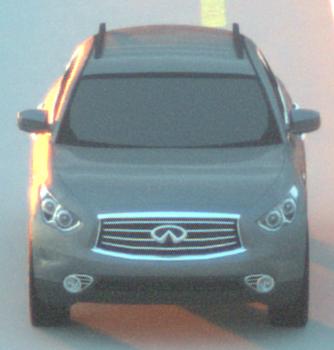
Make: Infiniti
Model: FX 37
Detailed model: FX (S51)
Model produced from: 2012/07
Model produced until: 2013/10
Doors: 5
Color: gray
Road condition: dry road
Daytime: sunrise or sunset
Contrast: medium contrast